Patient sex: F
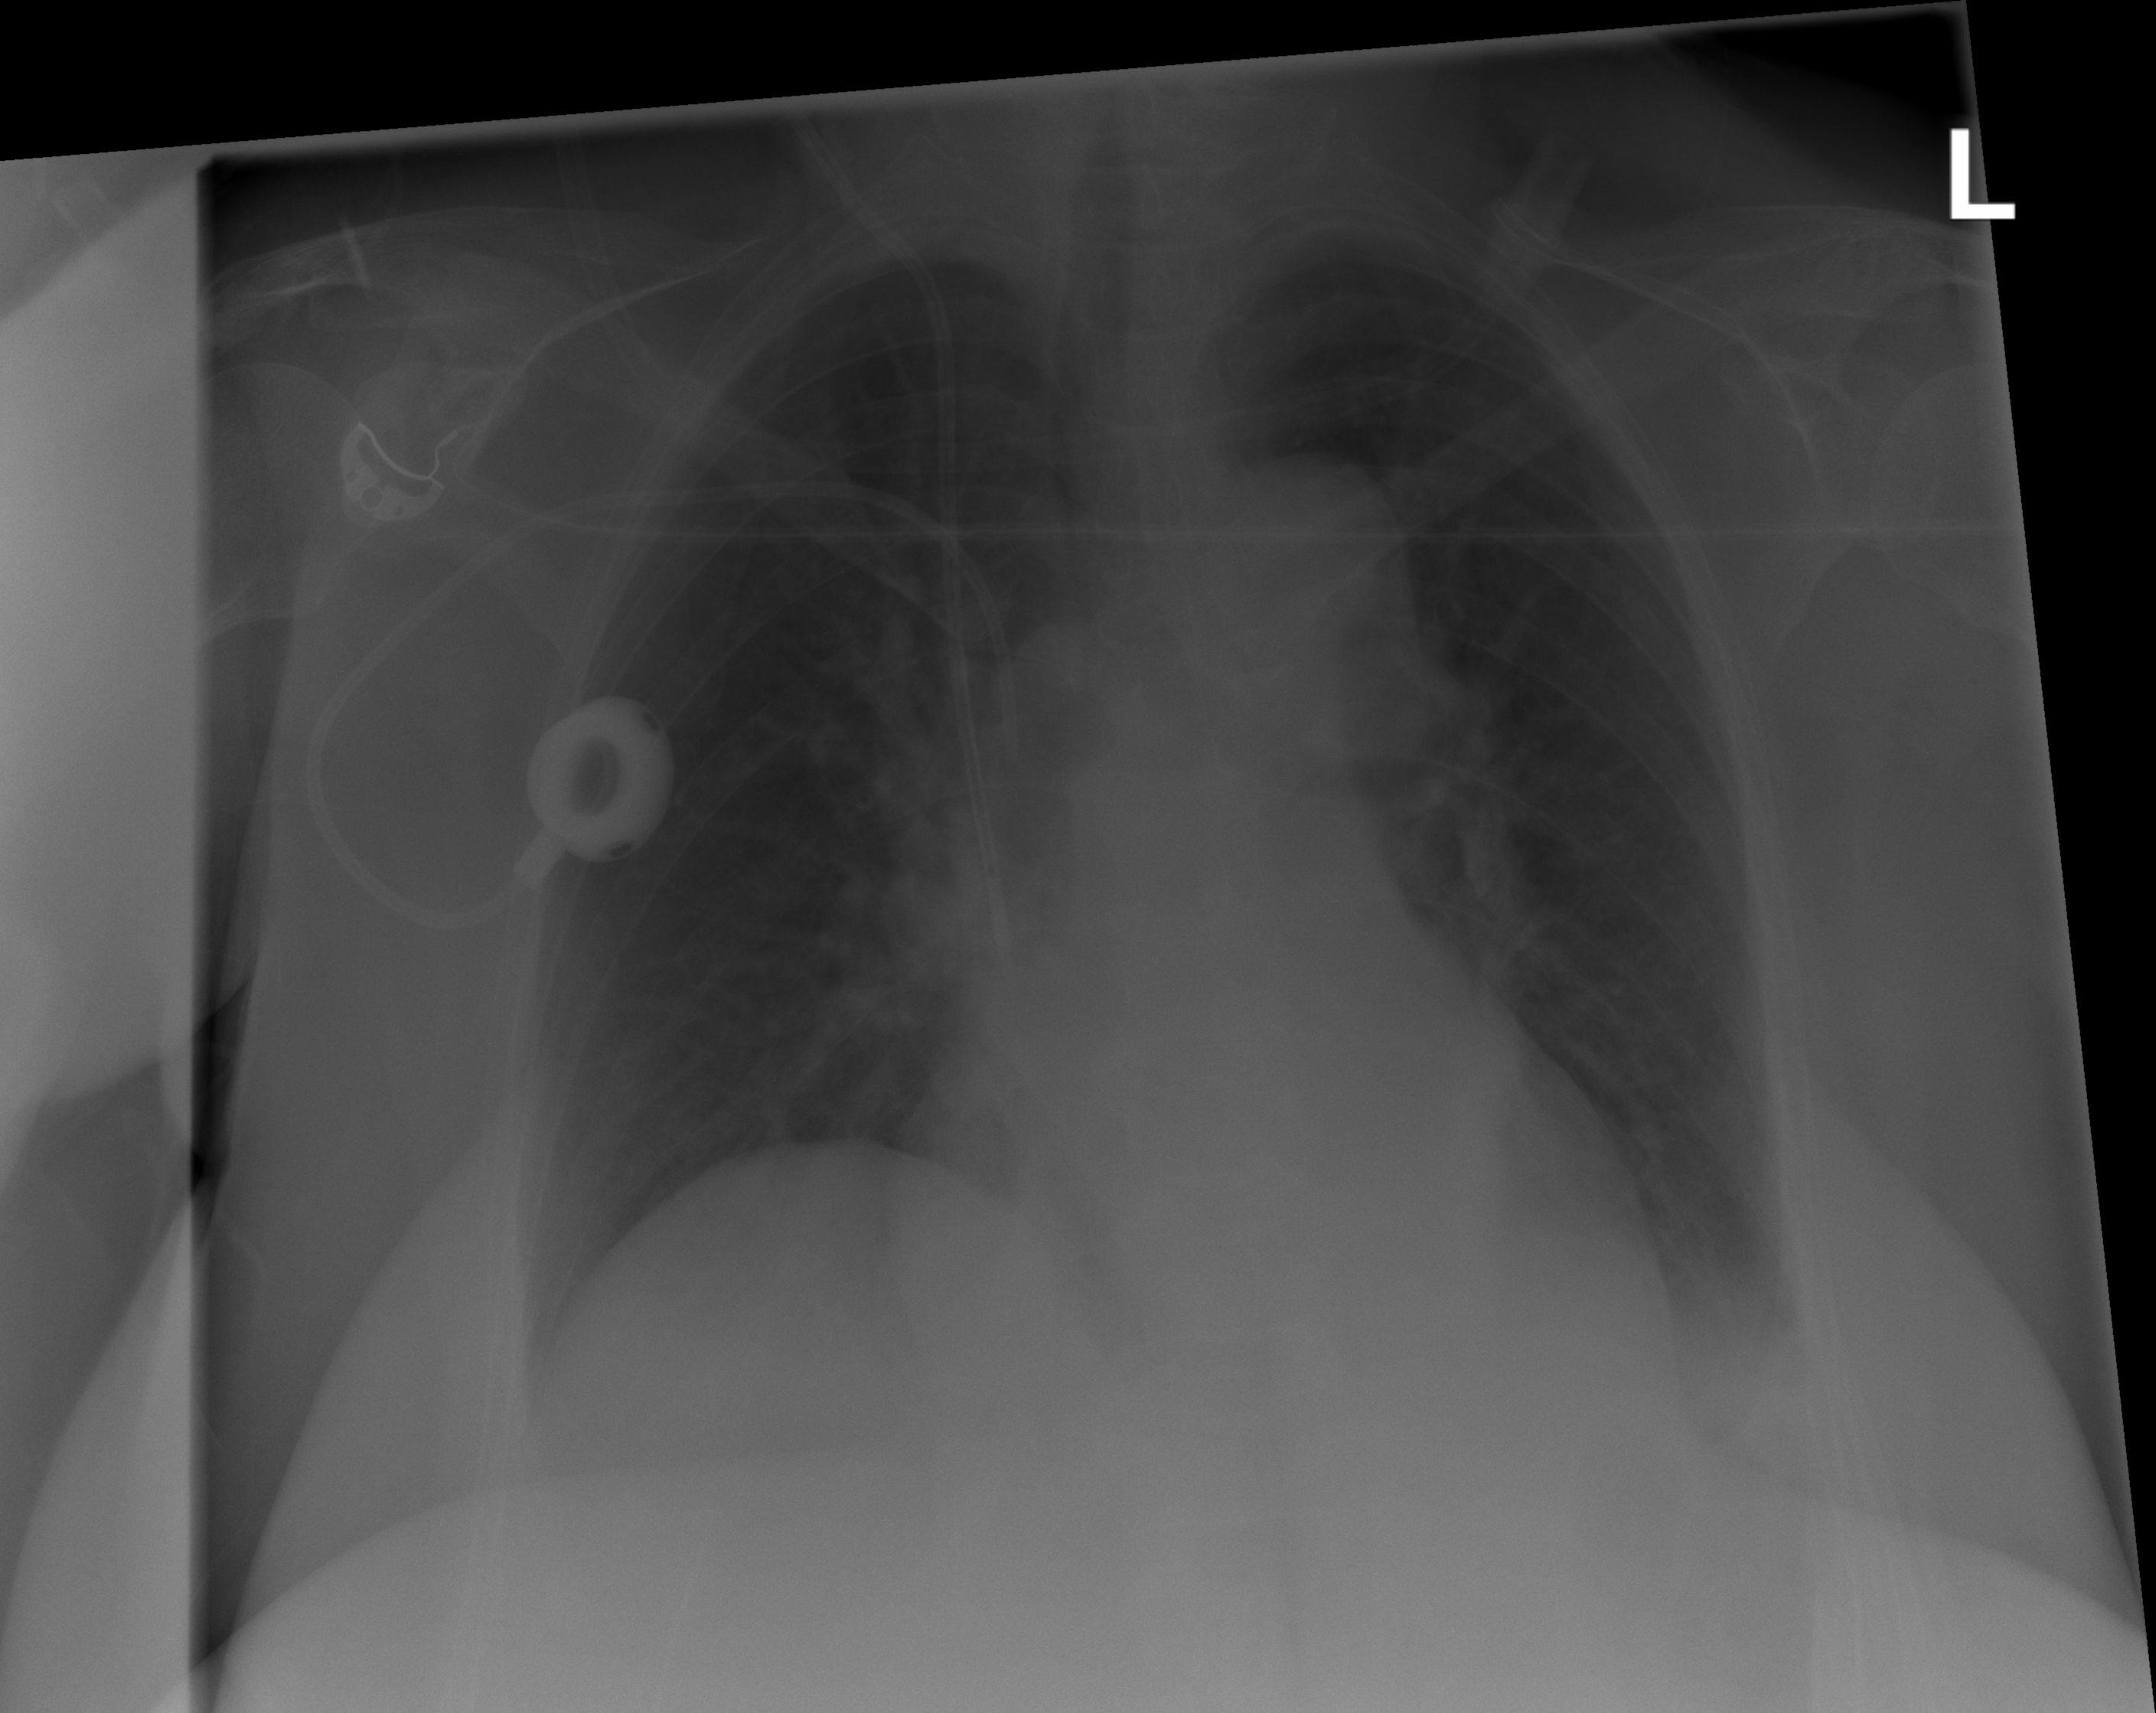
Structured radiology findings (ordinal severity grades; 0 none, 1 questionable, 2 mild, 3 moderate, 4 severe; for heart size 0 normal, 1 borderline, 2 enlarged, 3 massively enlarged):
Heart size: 0
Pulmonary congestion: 0
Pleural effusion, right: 0
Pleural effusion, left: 2
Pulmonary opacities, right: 0
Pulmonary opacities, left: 0
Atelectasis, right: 0
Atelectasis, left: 2